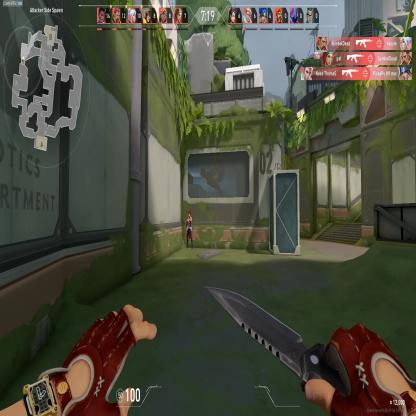
Label: enemy